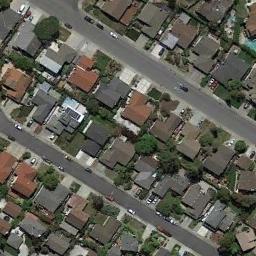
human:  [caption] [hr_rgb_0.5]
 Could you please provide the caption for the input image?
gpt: There are many roads and neatly arranged houses and trees and many vehicles in densely populated areas .

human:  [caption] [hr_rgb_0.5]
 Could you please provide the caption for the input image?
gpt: A dense residential area has lots of trees and houses arranged neatly while some roads go through the residential area .

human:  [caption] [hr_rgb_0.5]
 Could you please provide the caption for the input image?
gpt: Residential areas are sparsely spaced .

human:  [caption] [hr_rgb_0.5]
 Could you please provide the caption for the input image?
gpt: The dense residential is next to the road with some cars .

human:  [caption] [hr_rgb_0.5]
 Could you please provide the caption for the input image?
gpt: There are brown and black buildings on dense residential area .